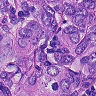
Metastatic tissue present: yes